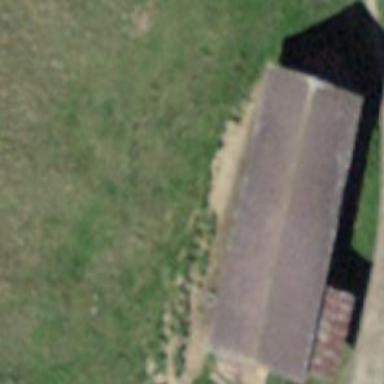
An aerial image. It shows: Farm auxiliary building.